Field crop: maize
Growth stage: 2
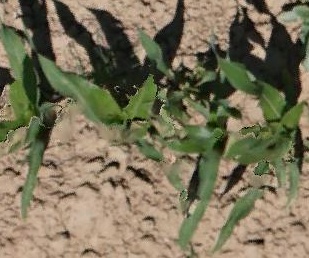
Species: maize